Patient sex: M
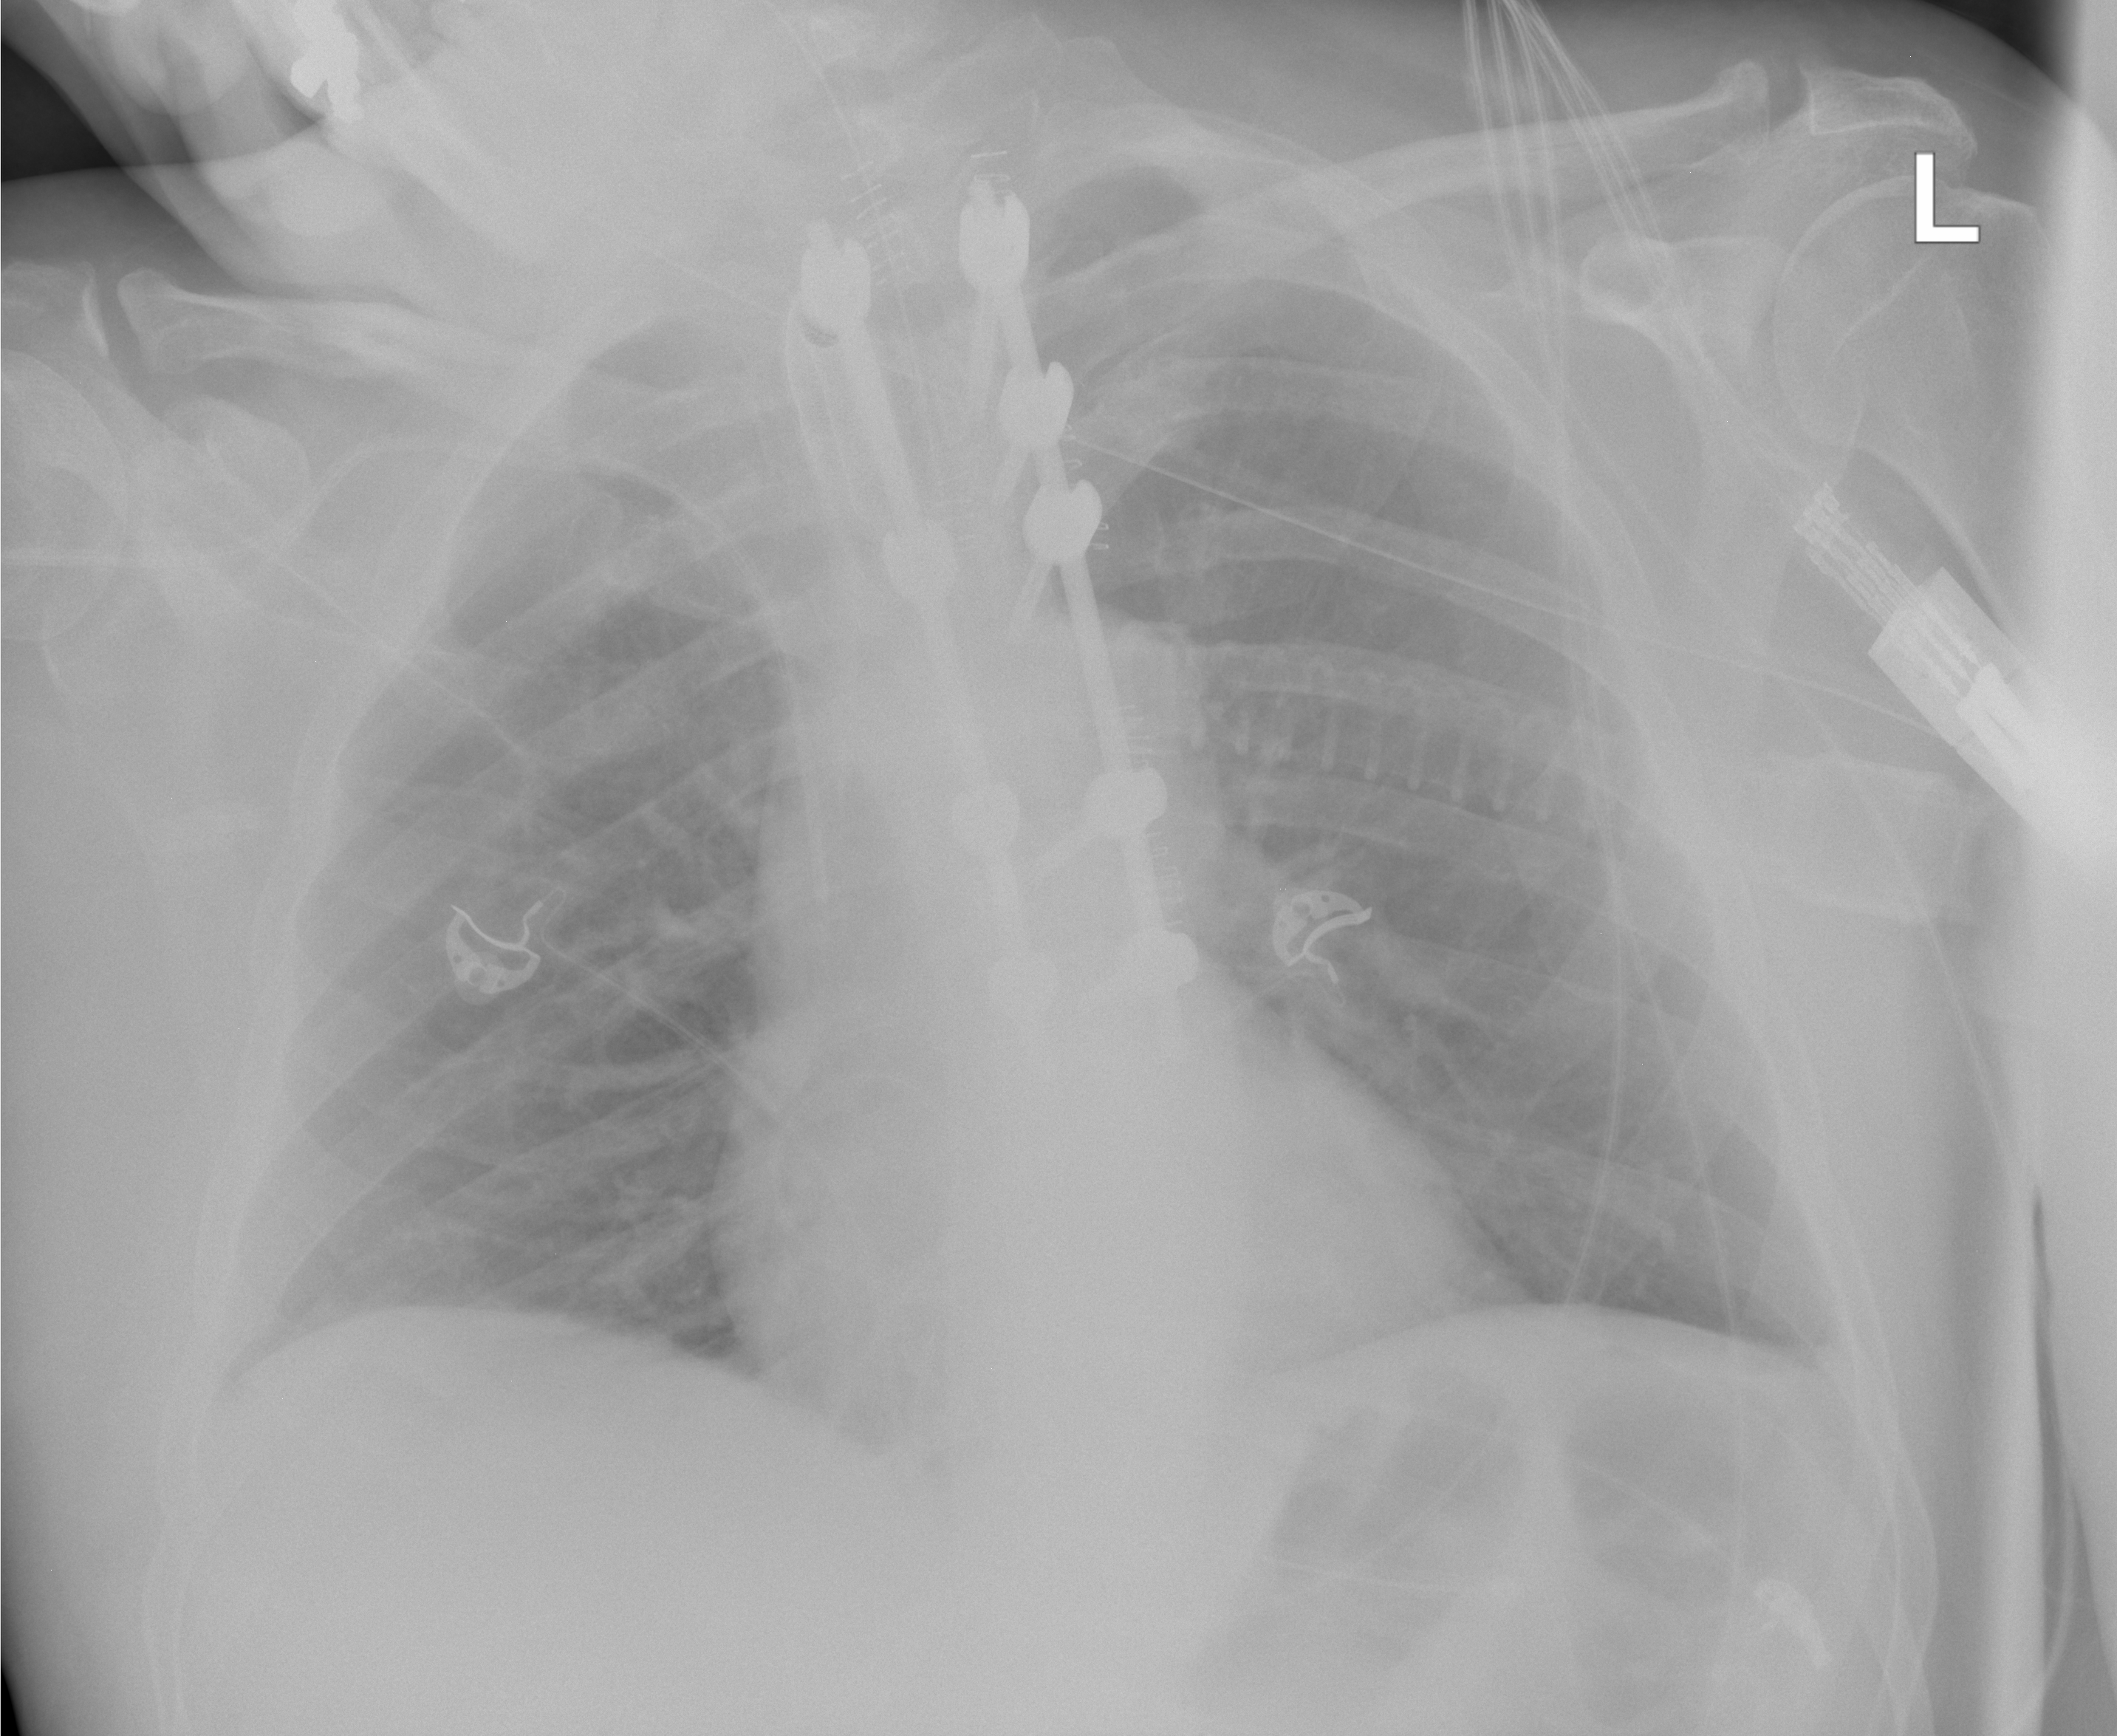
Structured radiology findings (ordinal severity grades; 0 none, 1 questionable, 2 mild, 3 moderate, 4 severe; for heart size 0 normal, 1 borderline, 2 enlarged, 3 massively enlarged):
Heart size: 0
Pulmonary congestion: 0
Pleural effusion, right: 0
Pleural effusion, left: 0
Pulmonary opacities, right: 0
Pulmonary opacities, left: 0
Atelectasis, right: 2
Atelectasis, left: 2